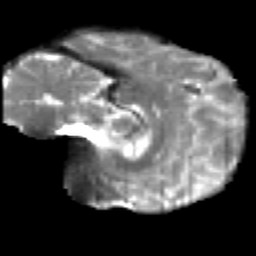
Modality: T2w
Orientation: sagittal
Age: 36
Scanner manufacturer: siemens
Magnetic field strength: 3 T
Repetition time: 2.2 s
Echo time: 0.084 s